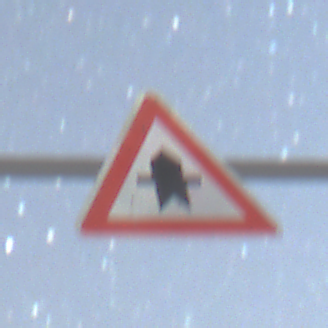
Verkehrszeichen: Vorfahrt
Umgebung: Outdoor, Nature
Tageszeit: Night
Wetter: Clear
Licht: Natural
Jahreszeit: NotSpecified
Kontrast: HighContrast